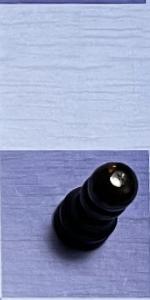
Label: Pawn_Black